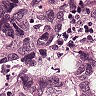
Metastatic tissue present: yes